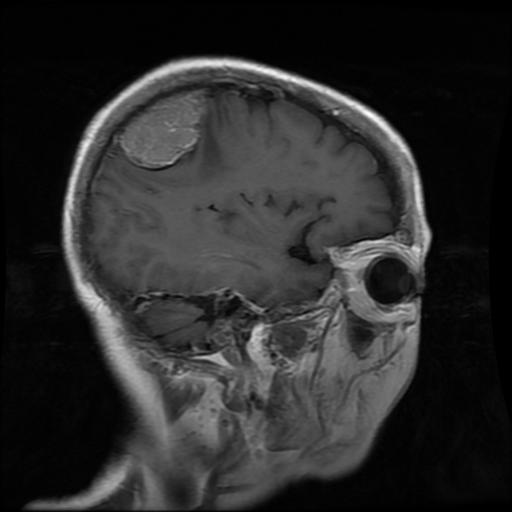
Label: meningioma